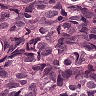
Metastatic tissue present: yes